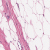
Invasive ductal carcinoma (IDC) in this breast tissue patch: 0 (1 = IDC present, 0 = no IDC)